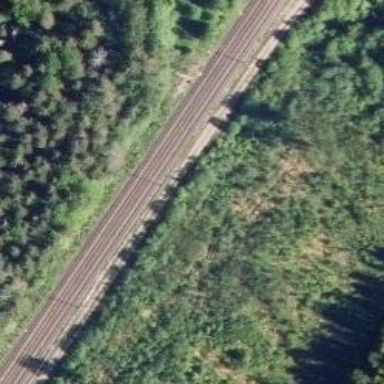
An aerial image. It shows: Railway track with continuous electrified contact lines.